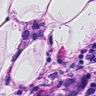
Metastatic tissue present: yes